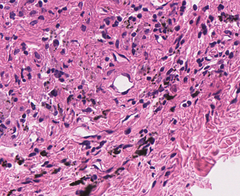
Tumor epithelial tissue: no
Tumor-associated stroma tissue: yes
Normal tissue: no